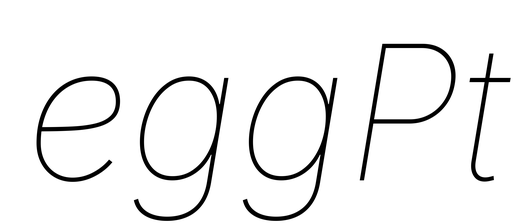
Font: Inter-Italic_Thin_Italic